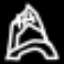
Label: The Eiffel Tower